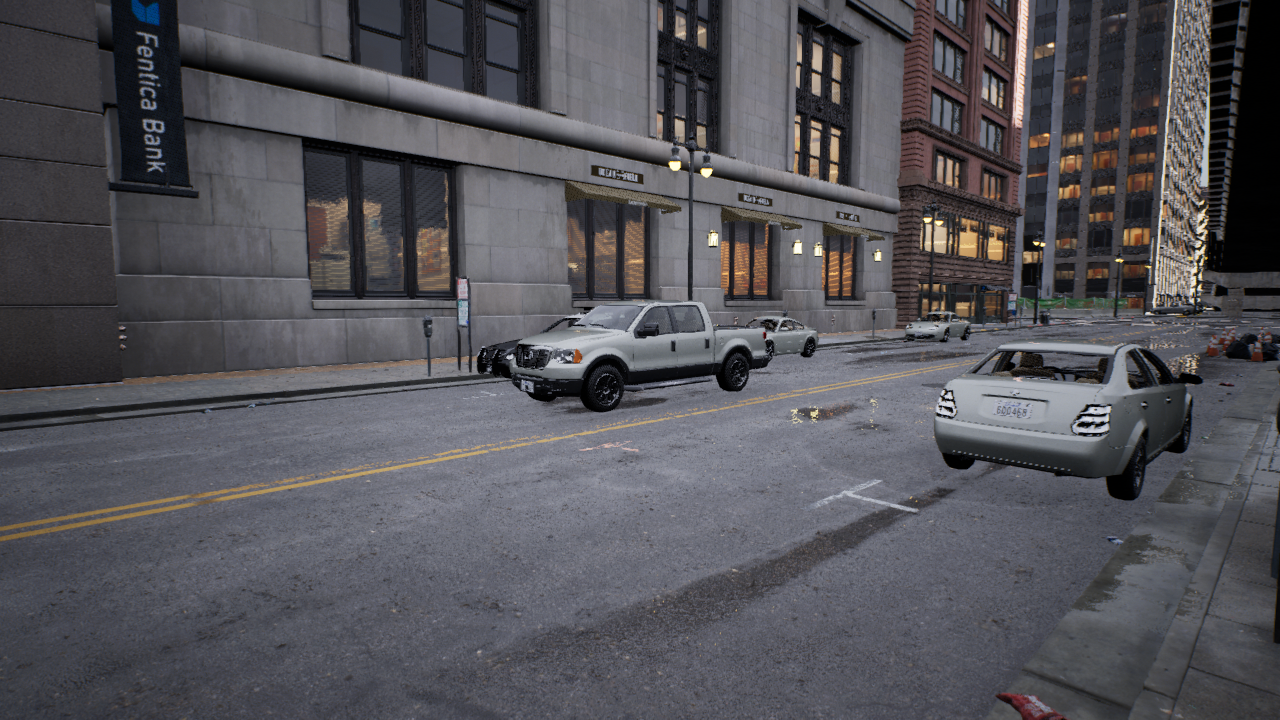
Venue: downtown
Lighting: clear day
Vehicle rig: pickup